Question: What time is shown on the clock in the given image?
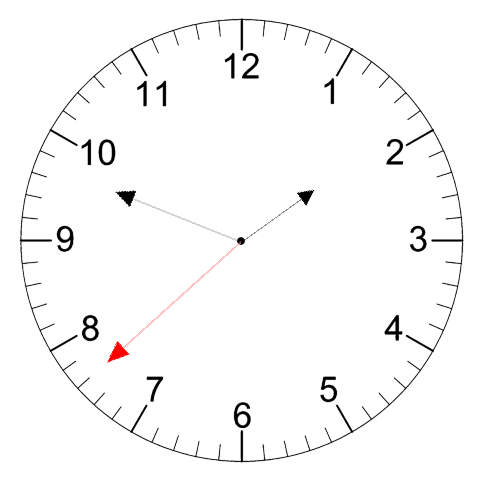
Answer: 01:48:38